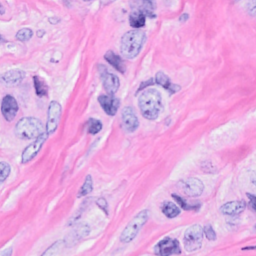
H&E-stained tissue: Breast